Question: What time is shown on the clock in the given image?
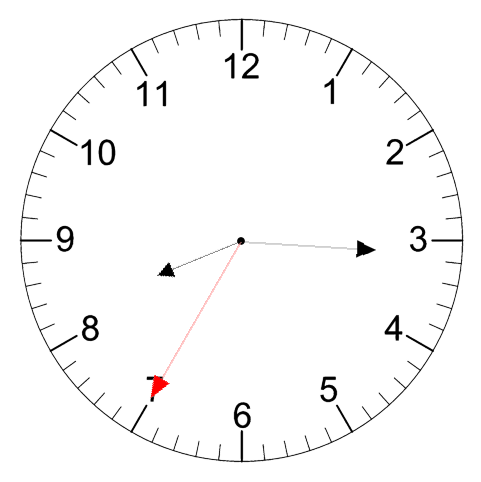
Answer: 08:15:35